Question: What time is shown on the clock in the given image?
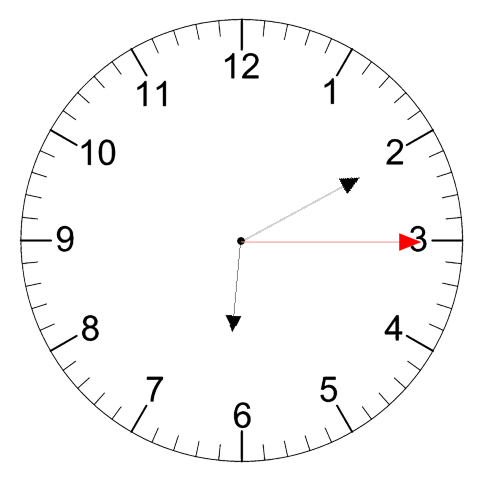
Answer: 06:10:15